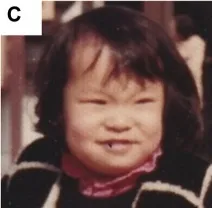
Clinical features of the patient. At 45 years of age, the patient looked older than her actual age. The high anterior hairline, sparse eyebrows, ptosis, and short nose with depressed bridge are apparent from childhood (C).
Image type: medical_photograph (other_medical_photograph)